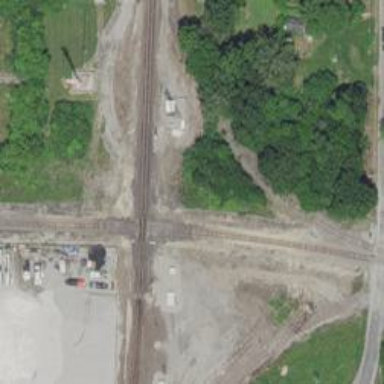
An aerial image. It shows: Railway crossing.